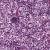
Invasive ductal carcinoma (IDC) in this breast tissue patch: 0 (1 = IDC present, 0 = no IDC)